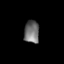
Tissue: lung
Cell type: Others
Senescence score: 0.2232
Nuclear area (px): 331
Mean DAPI intensity: 112.254